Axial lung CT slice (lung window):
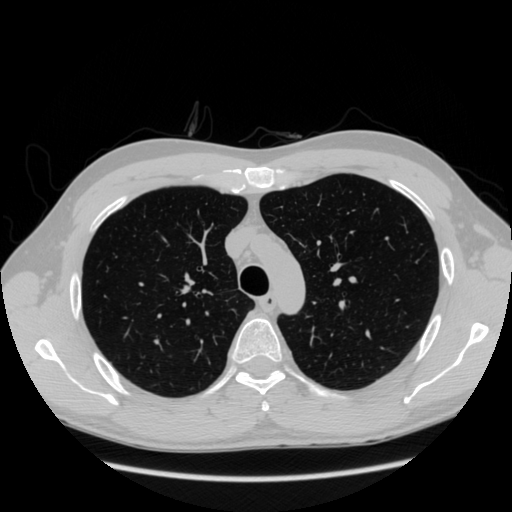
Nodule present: no